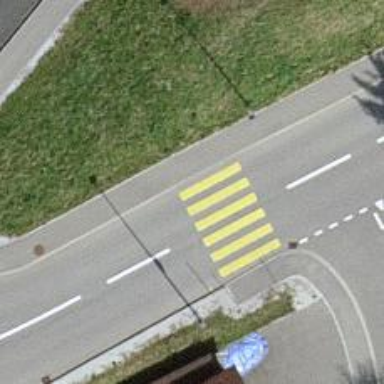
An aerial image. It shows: Uncontrolled zebra crossing.